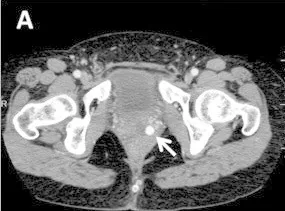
Pelvic contrast-enhanced computed tomography pseudoaneurysms (white arrows).
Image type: radiology (ct)